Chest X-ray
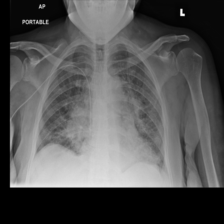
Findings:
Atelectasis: negative
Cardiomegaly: negative
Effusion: negative
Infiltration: negative
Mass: negative
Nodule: negative
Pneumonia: negative
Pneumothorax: negative
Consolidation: negative
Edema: negative
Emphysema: negative
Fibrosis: negative
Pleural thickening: negative
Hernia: negative